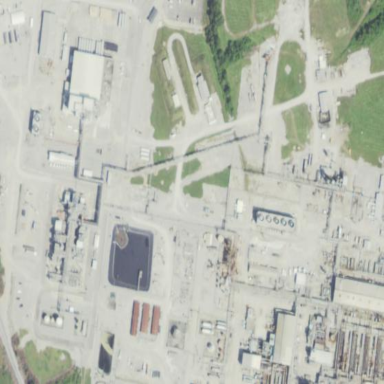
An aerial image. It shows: Industrial area dedicated to chemical works.